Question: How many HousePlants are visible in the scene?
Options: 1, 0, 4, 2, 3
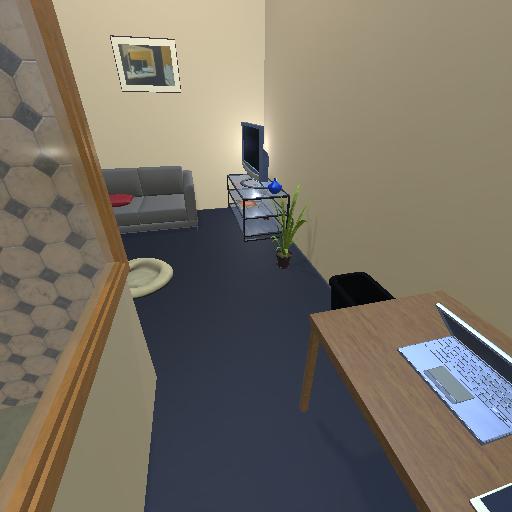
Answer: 1